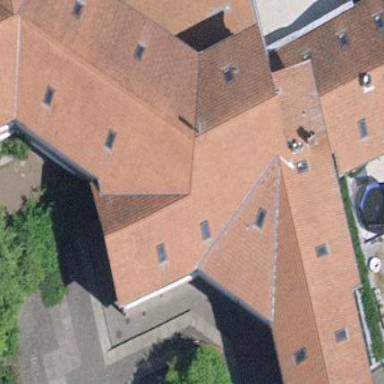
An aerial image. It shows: School building.